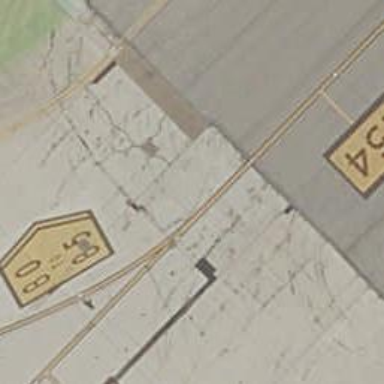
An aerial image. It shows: View of taxiway at the airport.